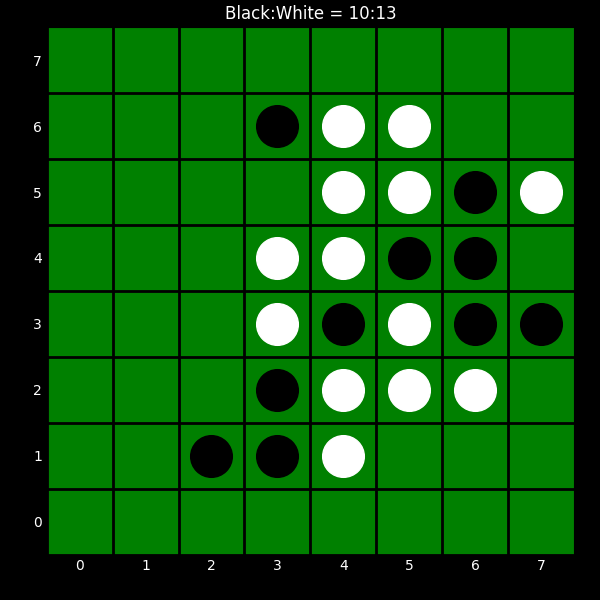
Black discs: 10
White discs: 13